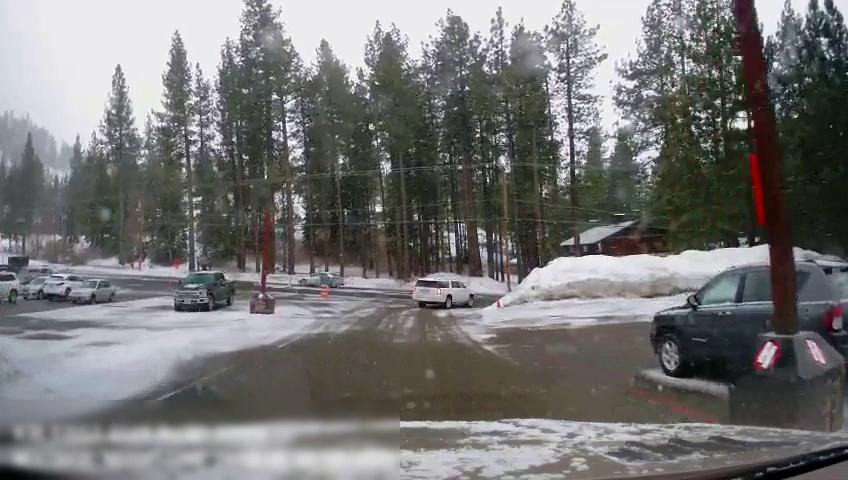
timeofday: Day
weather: Snowy
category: Vehicles | Car
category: Vehicles | SUV
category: Vehicles | Truck
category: Vehicles | SUV
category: Vehicles | Car
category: Vehicles | SUV
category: Vehicles | Car
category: Vehicles | SUV
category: Drivable Space